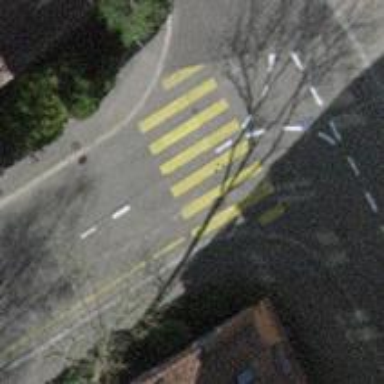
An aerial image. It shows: Uncontrolled zebra crossing on the road.